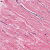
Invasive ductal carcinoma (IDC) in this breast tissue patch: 0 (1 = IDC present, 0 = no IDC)